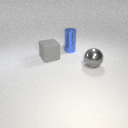
small blue metal cylinder above small blue metal cylinder